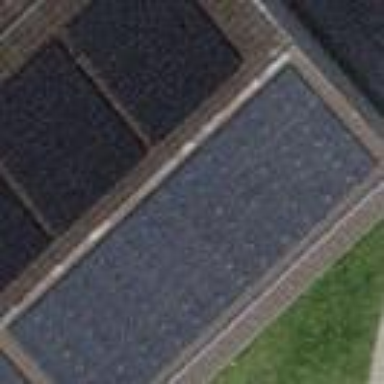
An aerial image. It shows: Solar photovoltaic panel generator.